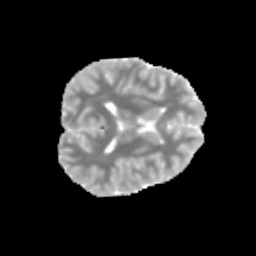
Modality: MD
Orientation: axial
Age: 11
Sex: male
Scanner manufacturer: siemens
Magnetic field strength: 3 T
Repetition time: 3.8 s
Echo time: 0.07 s